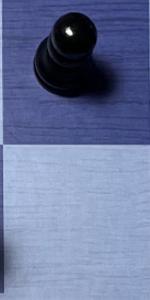
Label: Empty